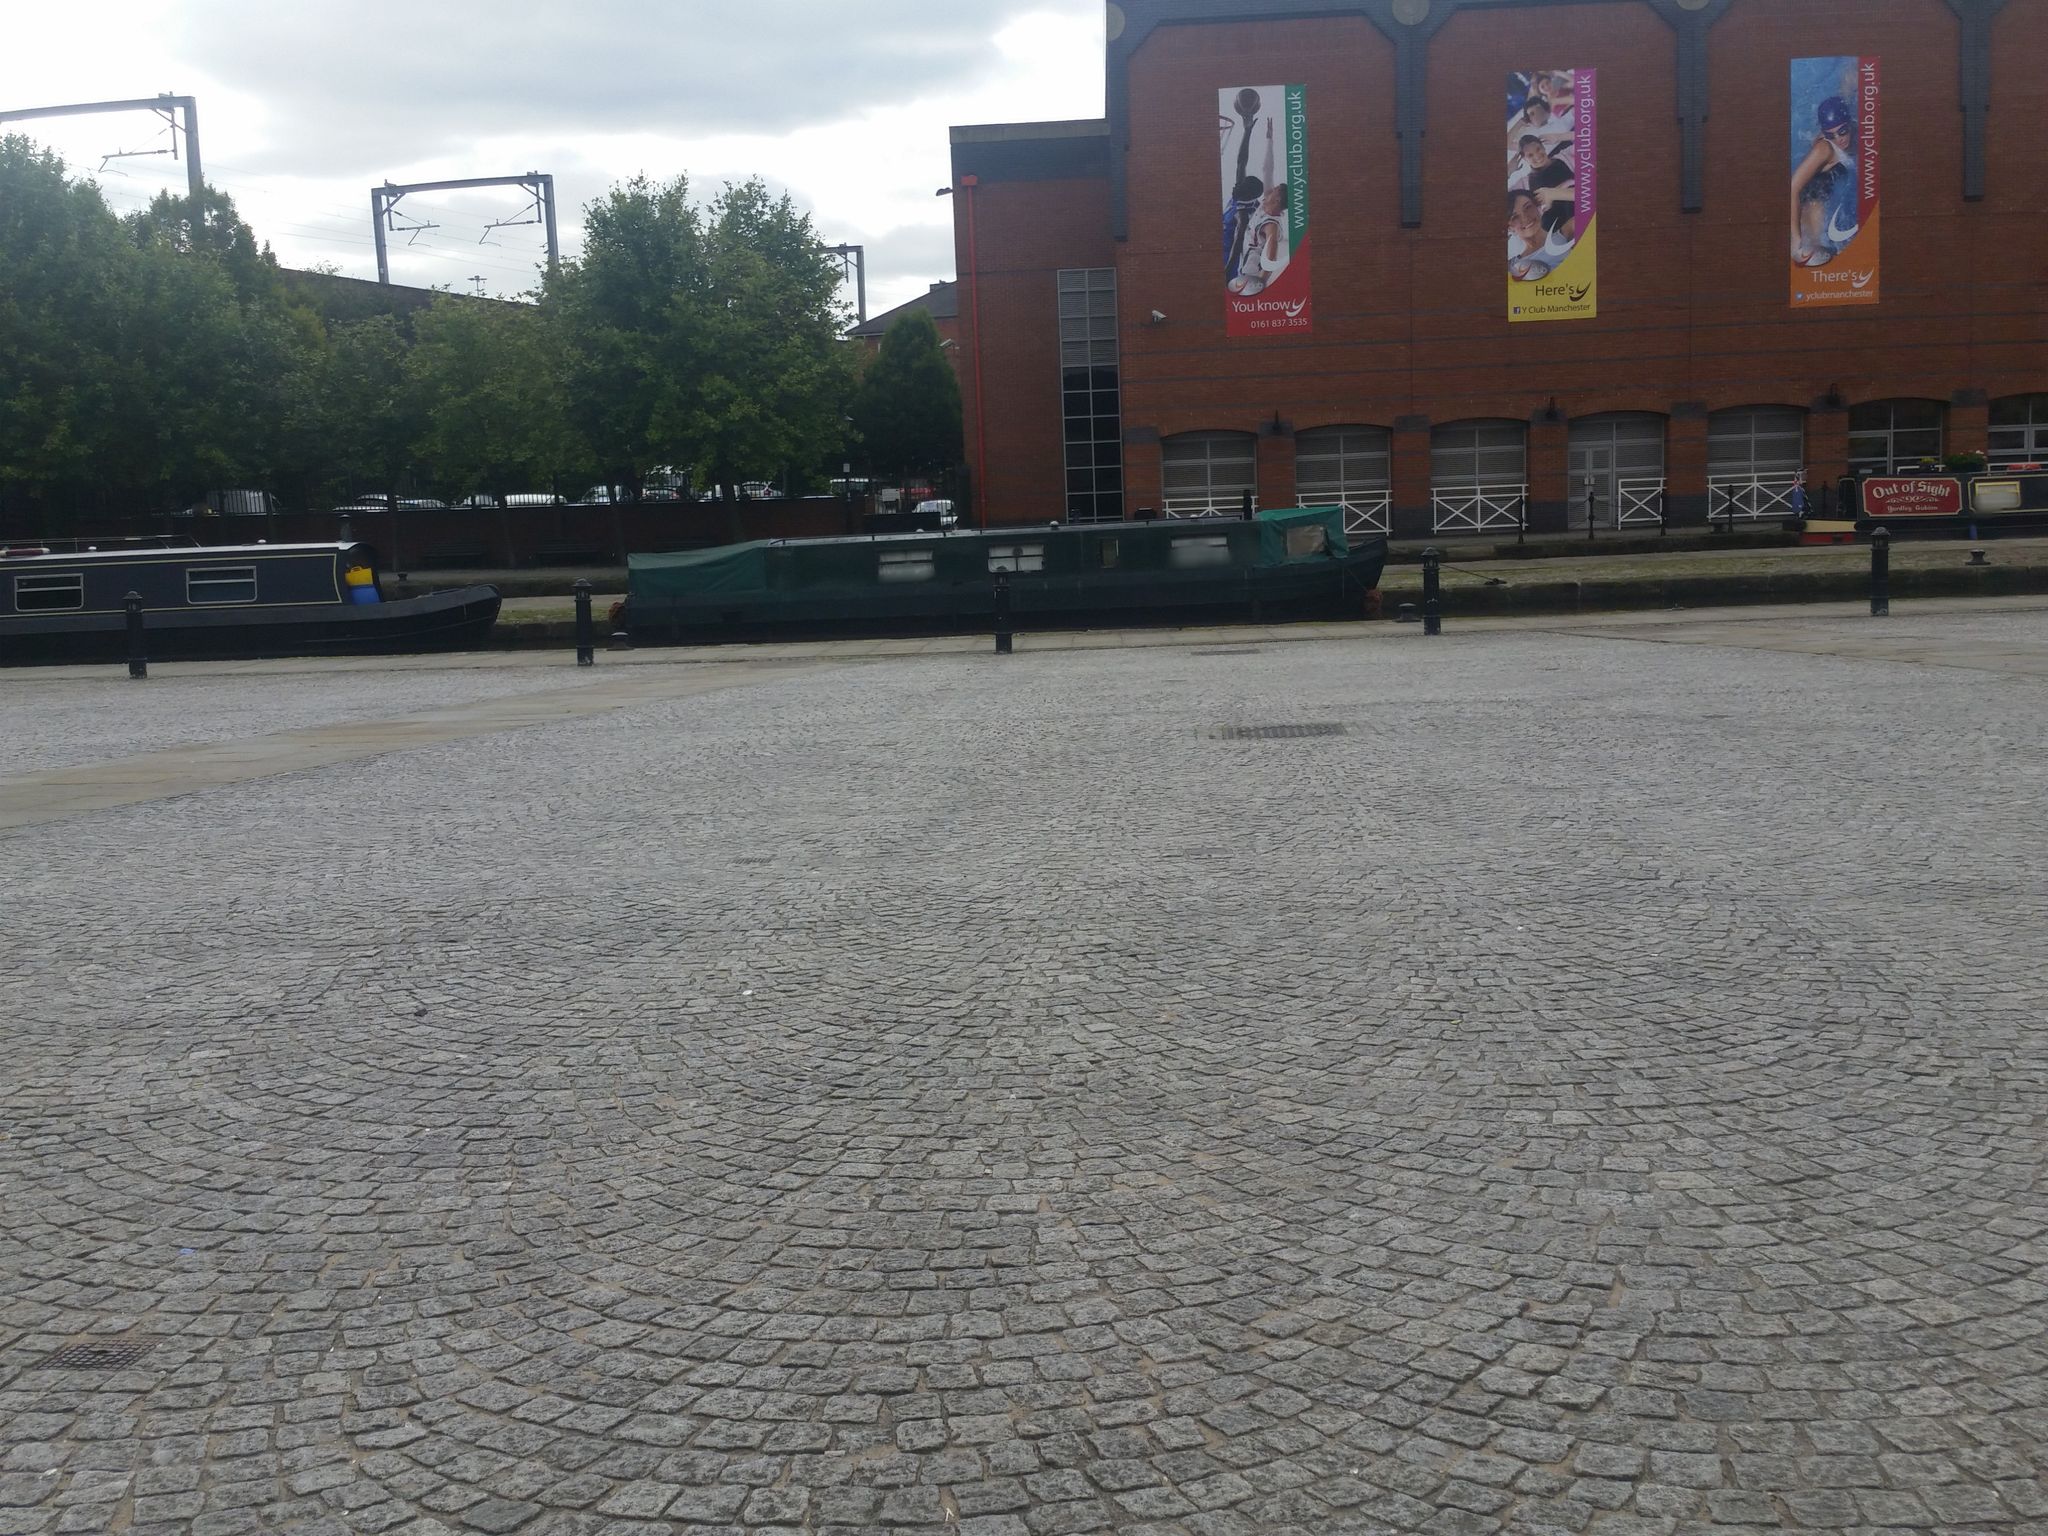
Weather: clear
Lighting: day
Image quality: good
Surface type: walking surface
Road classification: footway, steps, residential
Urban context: urban centre
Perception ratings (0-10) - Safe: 0.92, Lively: 4.54, Beautiful: 7.13, Boring: 2.81, Depressing: 4.63, Wealthy: 5.89